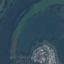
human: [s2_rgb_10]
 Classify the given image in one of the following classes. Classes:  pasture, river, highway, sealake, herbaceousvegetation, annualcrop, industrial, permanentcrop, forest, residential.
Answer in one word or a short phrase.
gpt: River